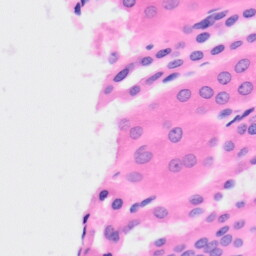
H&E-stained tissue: Kidney